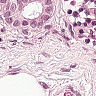
Metastatic tissue present: yes